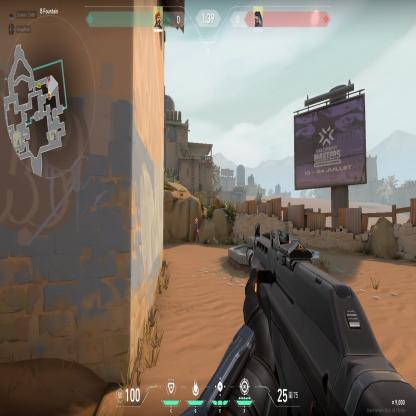
Label: enemy